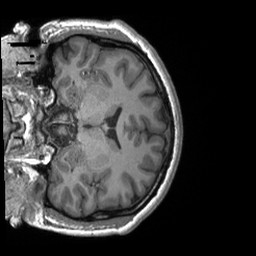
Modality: T1w
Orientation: coronal
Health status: ill
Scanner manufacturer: siemens
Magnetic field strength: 3 T
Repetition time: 2.3 s
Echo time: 0.00243 s